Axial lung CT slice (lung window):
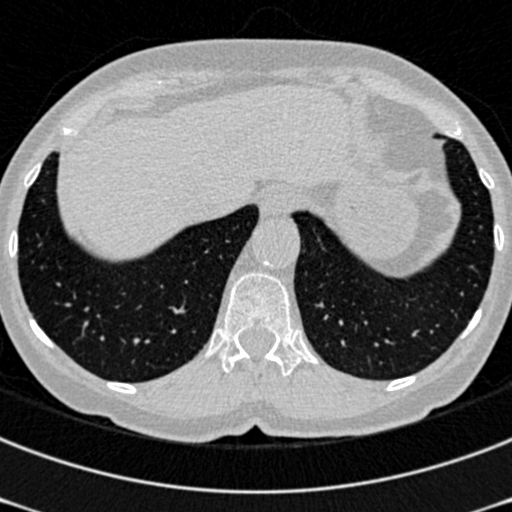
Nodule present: no